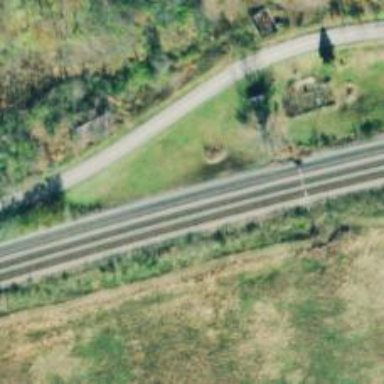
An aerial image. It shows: Railway track.